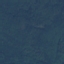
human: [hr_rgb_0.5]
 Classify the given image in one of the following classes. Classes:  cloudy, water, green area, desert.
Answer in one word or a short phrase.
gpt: green area